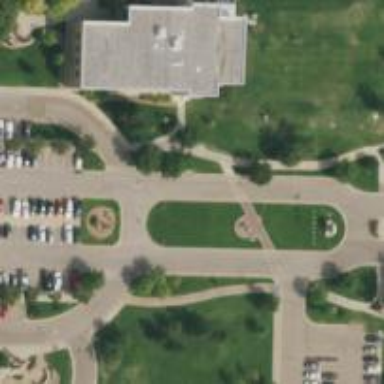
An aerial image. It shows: Memorial site with historic significance.